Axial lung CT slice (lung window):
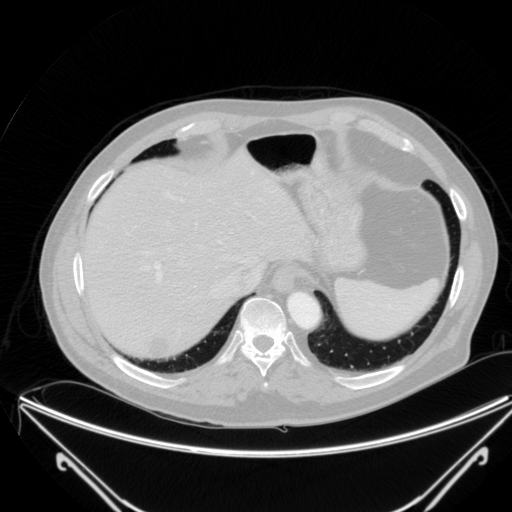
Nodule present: no